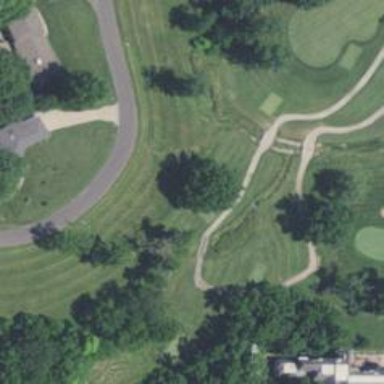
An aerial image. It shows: Path bridge used as golf cartpath.